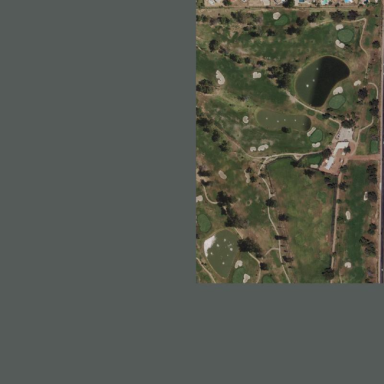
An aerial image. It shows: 18-hole golf course classified as leisure land.